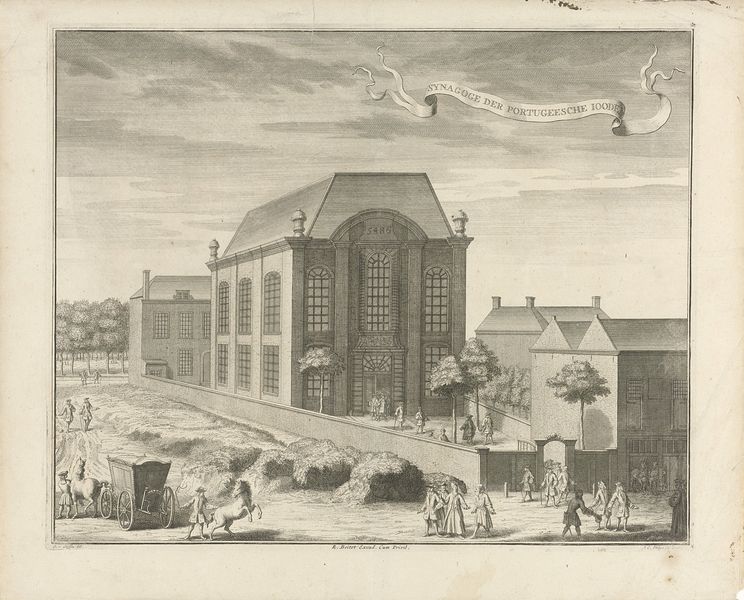
Titel: Gezicht op de Portugese Synagoge te Den Haag
Künstler: Jan Caspar Philips
Standort: Amsterdam
Institution: Rijksmuseum
Schlagwörter: arch, architecture, celebration, church, men, people, white, window, women, black, meeting, old, wall, windows, print, angel, clouds, horses, man, sky, tree, building, house, landscape, german, roof, roofs, street, trees, village, baroque, scroll, forest, bushes, entrance, garden, drawing, black and white, etching, illustration, sketch, writing, door, flag, scene, fence, town, person, ancient, family, plan, temple, courtyard, square, gate, manor, mansion, entry, pastel, engraving, pencil, rooves, carriage, horse, wagon, carraige, jewish, coal, chimney, opening, humans, bible, whip, text, sepia, pastels, wheels, banner, community, high, straight, monotone, lead, portugal, waggon, carrage, families, df, paisage, popular, synagogue, synagoge, portugese, latticed, rearing, portugeesche, judaism, portuguese, friday, πορτθγαλ, скъ